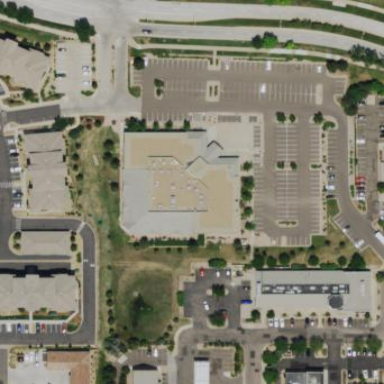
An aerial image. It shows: Fitness center building.